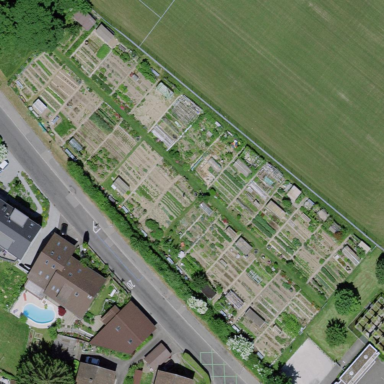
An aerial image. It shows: Allotments area.